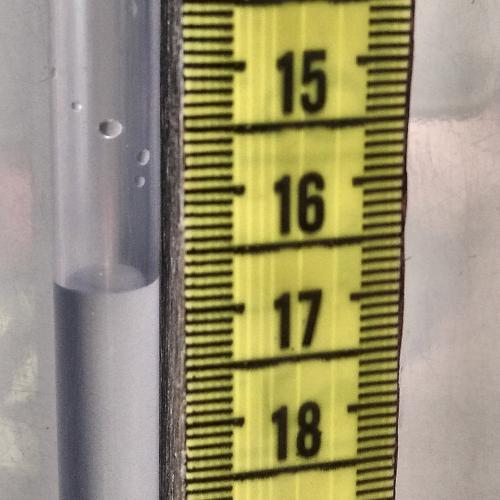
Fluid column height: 16.8 cm